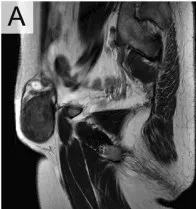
Enhanced MRI.
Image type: radiology (mri)